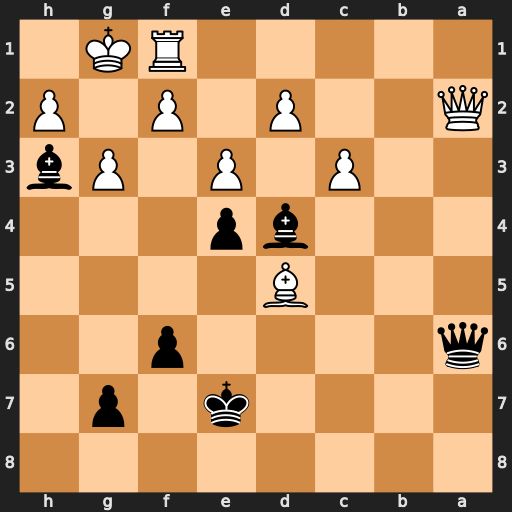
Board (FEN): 8/4k1p1/q4p2/3B4/3bp3/2P1P1Pb/Q2P1P1P/5RK1
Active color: b
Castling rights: -
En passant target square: -
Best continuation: Qxf1#